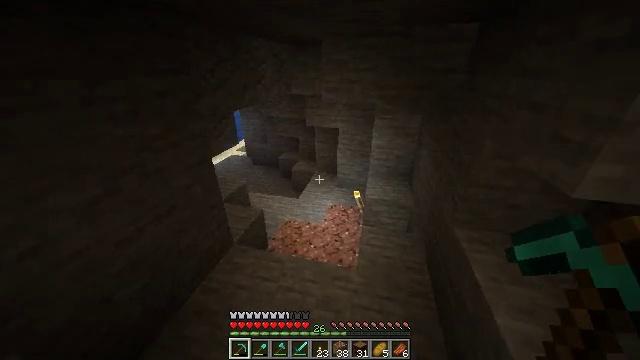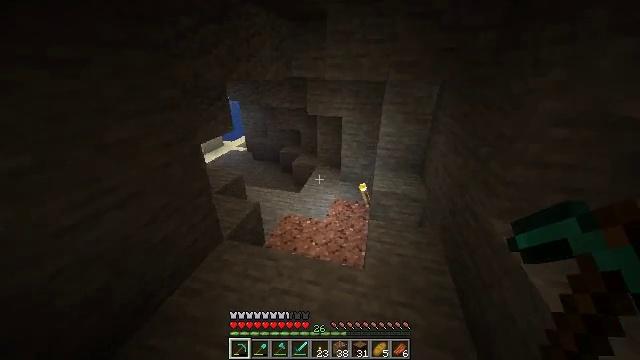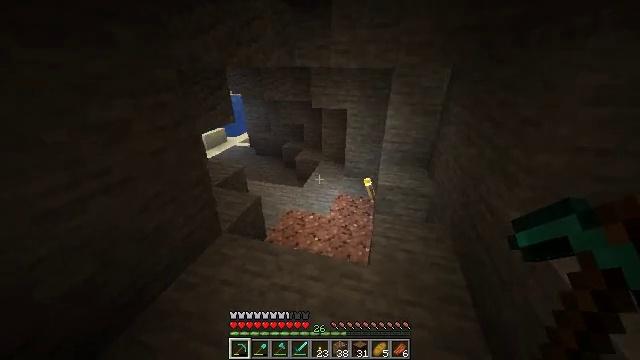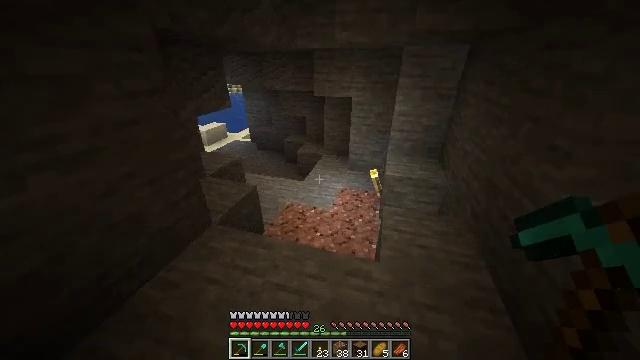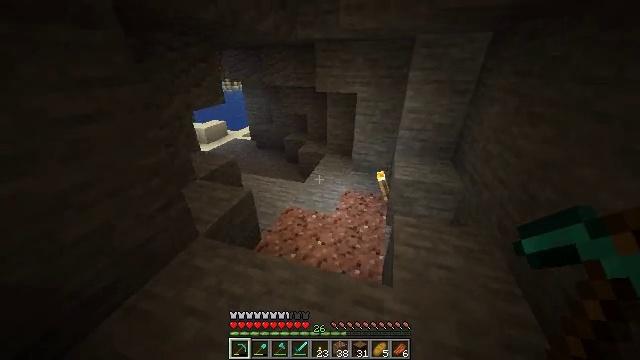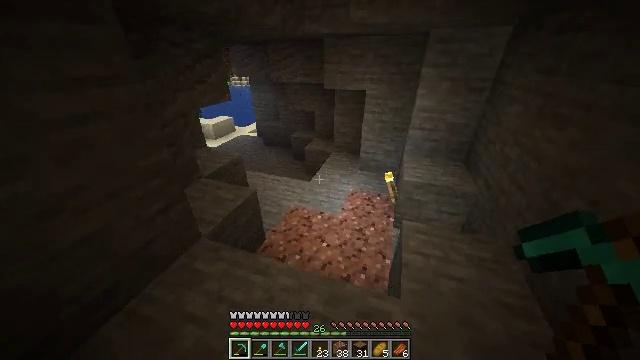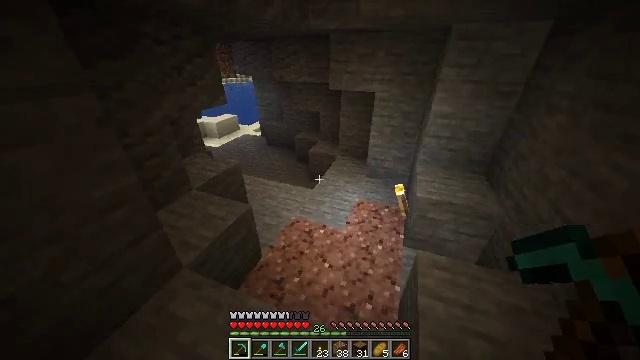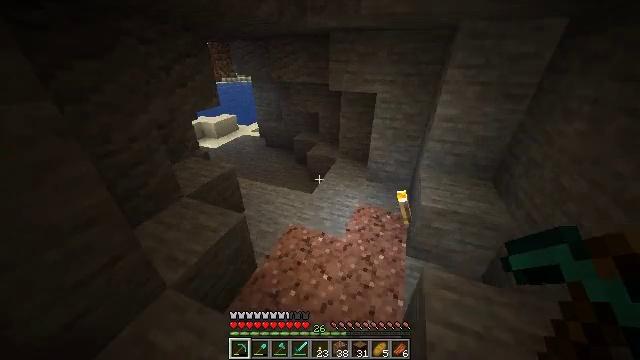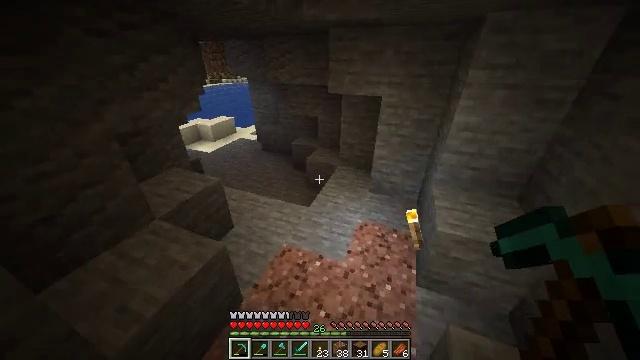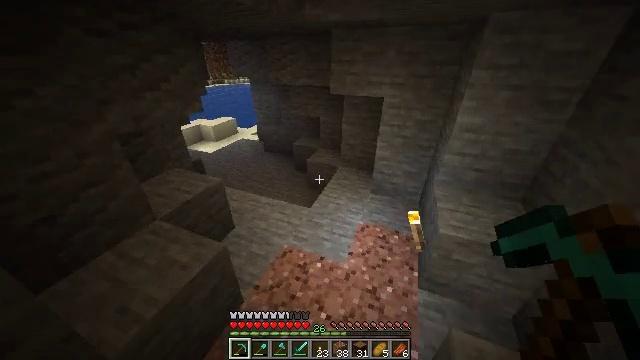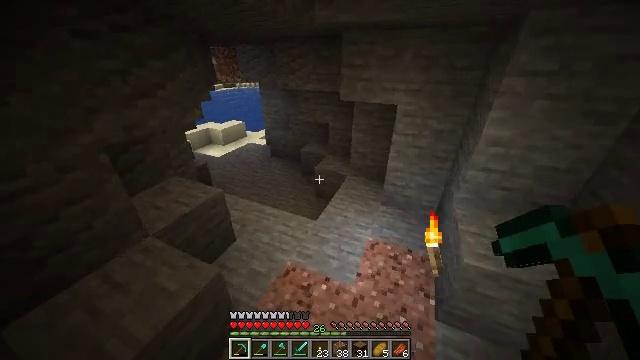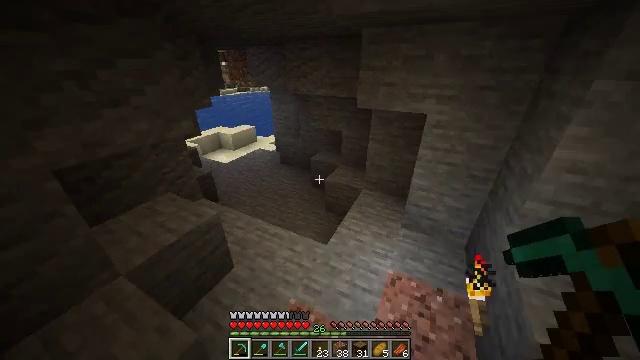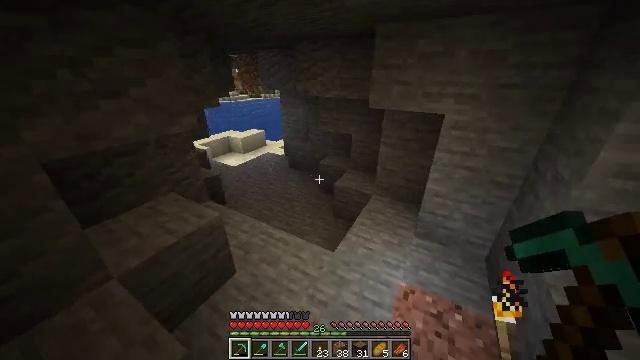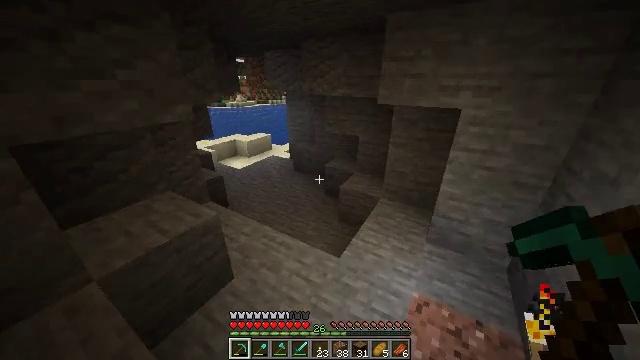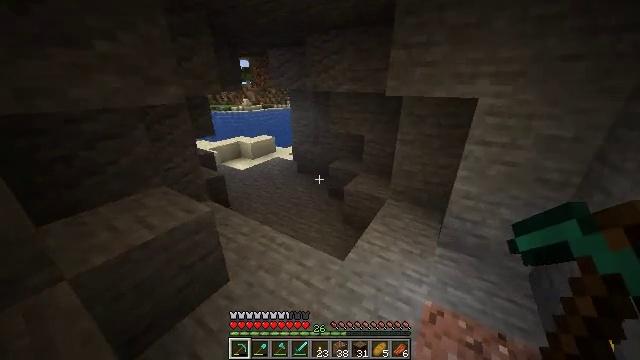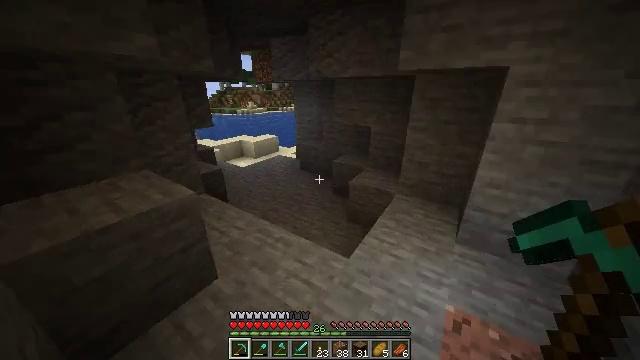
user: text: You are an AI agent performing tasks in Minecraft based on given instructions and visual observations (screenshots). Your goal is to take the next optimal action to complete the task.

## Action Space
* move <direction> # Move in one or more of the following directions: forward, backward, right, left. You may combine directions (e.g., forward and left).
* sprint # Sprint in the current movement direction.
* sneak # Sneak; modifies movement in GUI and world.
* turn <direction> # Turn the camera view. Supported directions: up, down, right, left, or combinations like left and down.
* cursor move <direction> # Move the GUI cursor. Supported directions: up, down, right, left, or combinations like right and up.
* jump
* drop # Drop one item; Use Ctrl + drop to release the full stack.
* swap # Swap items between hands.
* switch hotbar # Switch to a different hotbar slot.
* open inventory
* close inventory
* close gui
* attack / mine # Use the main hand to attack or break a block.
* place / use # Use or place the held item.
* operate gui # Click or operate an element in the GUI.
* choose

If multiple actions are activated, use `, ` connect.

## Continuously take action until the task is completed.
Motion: motion action
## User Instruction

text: Harvest sugar cane from the plant.
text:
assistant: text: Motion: move forward, sprint
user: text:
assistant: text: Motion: move forward, sprint, turn left
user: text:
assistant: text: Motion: move forward, sprint
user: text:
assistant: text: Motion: move forward, sprint
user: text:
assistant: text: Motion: move forward, sprint, turn left
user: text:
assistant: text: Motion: move forward, sprint, turn left
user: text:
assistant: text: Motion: move forward, sprint
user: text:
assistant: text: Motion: move forward, sprint
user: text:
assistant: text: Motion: move forward, sprint
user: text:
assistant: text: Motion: move forward, sprint, turn left and up
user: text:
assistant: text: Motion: move forward, sprint, turn left and up
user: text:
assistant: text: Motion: move forward, sprint, turn left and up
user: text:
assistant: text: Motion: move forward, sprint, turn left and up
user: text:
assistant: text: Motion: move forward, sprint, turn left and up
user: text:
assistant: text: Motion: move forward, sprint, turn left
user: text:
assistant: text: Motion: move forward, sprint, turn left
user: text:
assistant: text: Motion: move forward, sprint, turn left
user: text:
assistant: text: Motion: move forward, sprint, turn left and up
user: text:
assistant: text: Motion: move forward, sprint, turn left
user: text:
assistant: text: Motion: move forward, sprint, turn left
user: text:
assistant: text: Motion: move forward, sprint, turn left and up
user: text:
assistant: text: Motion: move forward, sprint, turn right and up
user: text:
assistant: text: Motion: move forward, sprint
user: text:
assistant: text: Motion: move forward, sprint
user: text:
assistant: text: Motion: move forward, sprint
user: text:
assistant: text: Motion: move forward, sprint
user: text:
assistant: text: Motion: move forward, sprint
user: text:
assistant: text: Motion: move forward, sprint
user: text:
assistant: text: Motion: move forward, sprint, turn right
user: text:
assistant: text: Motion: move forward, sprint